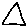
Label: triangle